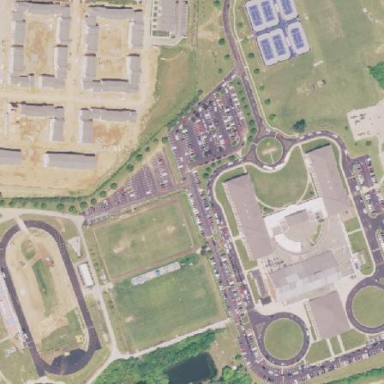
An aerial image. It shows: School.